Field crop: tomato
Growth stage: 1
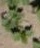
Species: solanum